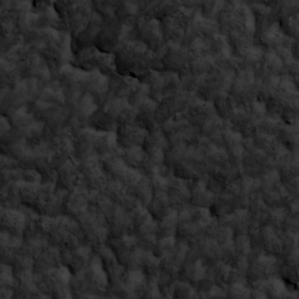
Label: non_frost